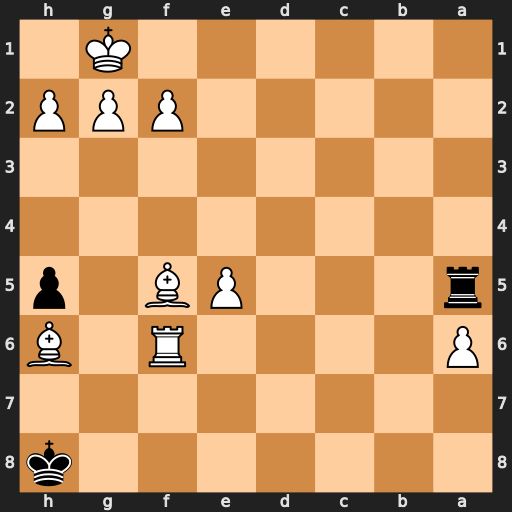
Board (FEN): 7k/8/P4R1B/r3PB1p/8/8/5PPP/6K1
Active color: b
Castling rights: -
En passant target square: -
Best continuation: Ra1+ Bb1 Rxb1+ Bc1 Rxc1#